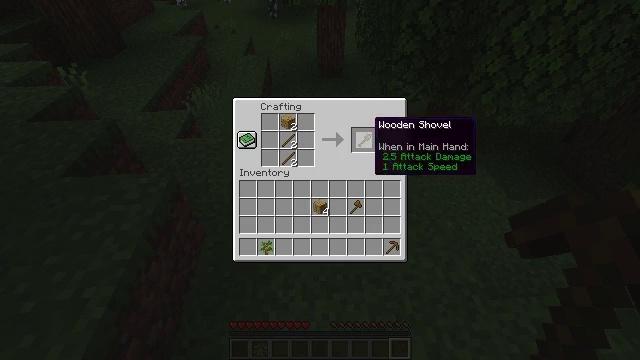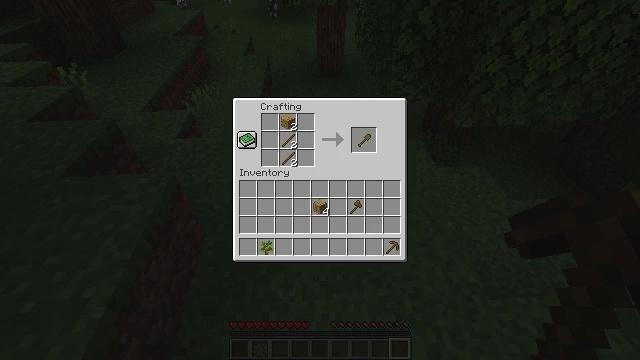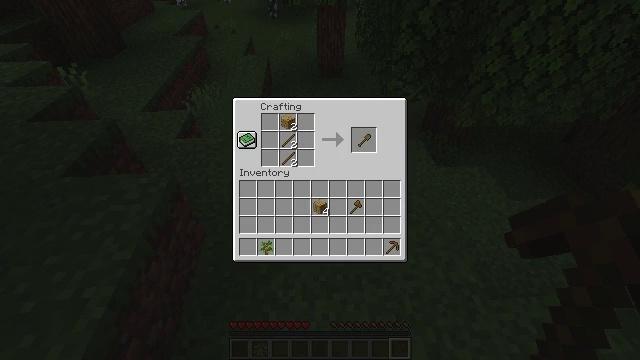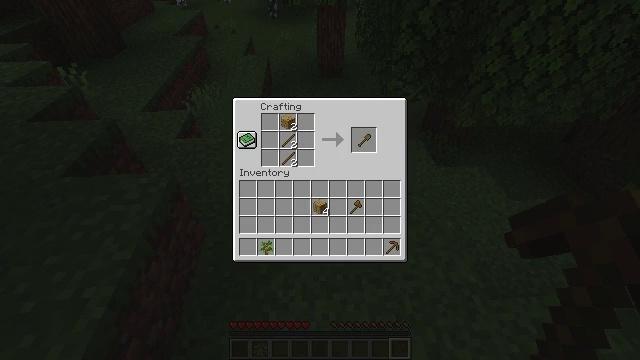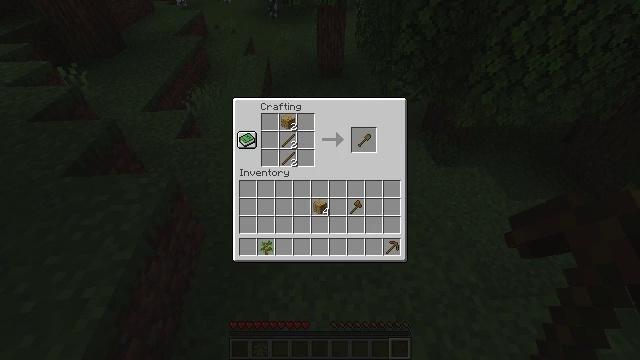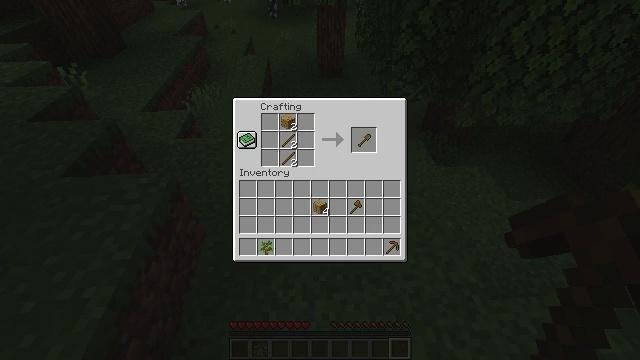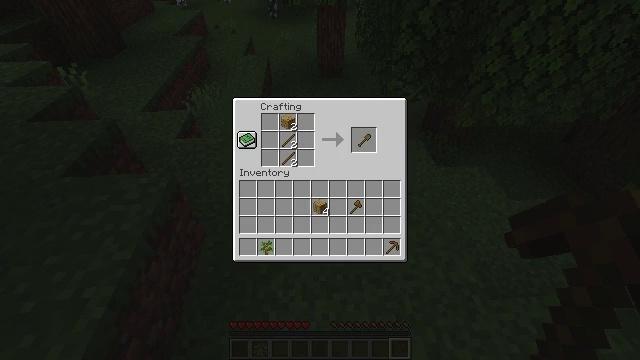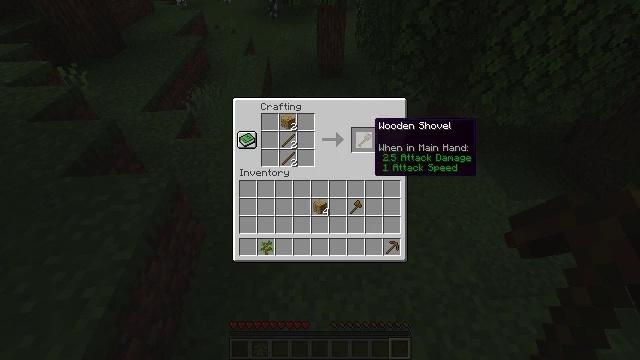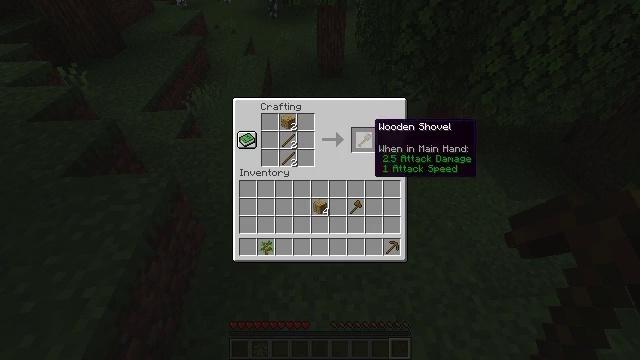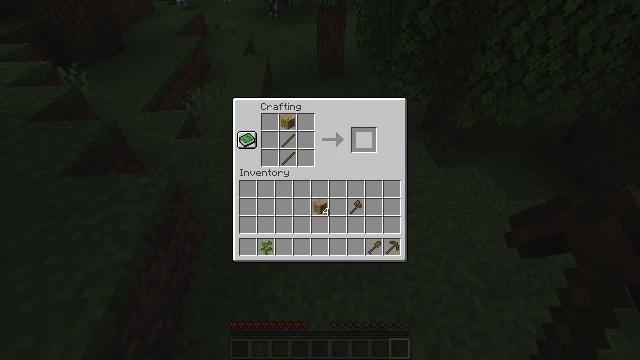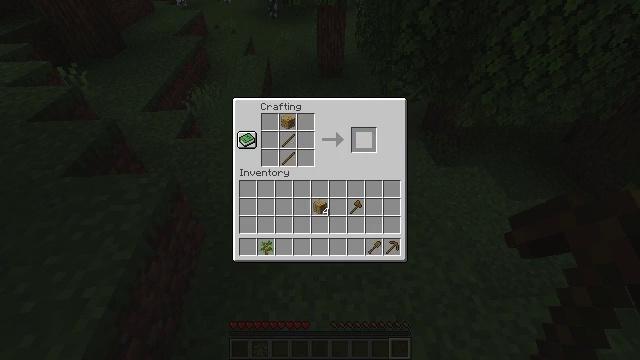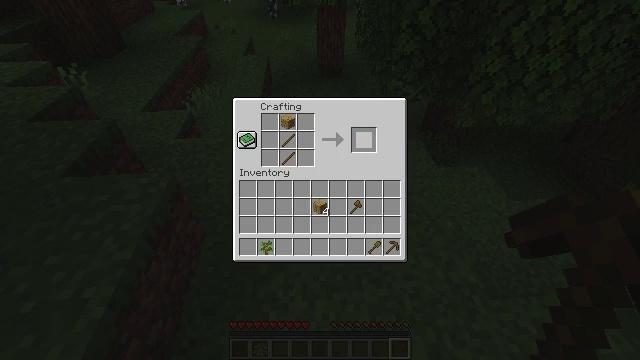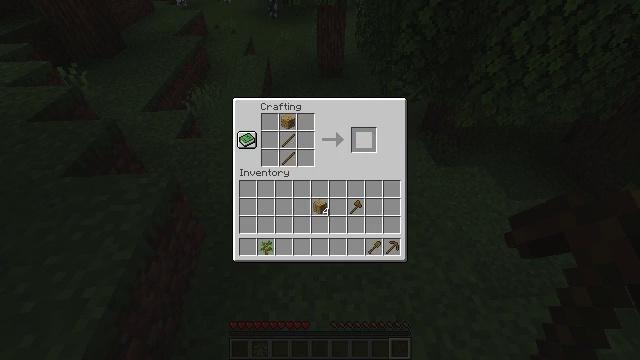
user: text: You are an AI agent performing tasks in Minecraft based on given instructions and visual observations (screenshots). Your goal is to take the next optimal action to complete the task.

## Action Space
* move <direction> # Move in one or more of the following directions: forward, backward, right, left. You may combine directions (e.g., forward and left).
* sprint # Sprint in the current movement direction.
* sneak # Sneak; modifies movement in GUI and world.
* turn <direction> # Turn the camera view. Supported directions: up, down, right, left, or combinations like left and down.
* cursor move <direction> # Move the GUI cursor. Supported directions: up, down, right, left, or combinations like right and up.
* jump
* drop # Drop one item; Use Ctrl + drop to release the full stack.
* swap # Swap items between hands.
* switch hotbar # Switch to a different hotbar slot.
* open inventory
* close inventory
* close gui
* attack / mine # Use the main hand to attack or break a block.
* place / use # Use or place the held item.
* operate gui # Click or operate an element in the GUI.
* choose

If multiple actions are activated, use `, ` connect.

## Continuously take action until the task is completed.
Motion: motion action
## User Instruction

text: Craft a wooden shovel using the crafting grid.
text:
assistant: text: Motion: sneak
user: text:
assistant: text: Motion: sneak
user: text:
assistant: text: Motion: sneak, operate gui
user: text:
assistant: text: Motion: sneak, operate gui
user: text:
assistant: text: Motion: sneak, operate gui
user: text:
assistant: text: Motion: sneak
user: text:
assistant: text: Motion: sneak
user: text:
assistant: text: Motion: sneak
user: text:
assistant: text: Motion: sneak, operate gui
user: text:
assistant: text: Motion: sneak, operate gui
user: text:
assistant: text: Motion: sneak, operate gui
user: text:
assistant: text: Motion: sneak
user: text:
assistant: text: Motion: sneak, cursor move down
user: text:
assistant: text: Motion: sneak